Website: walmart
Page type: newsletter-management
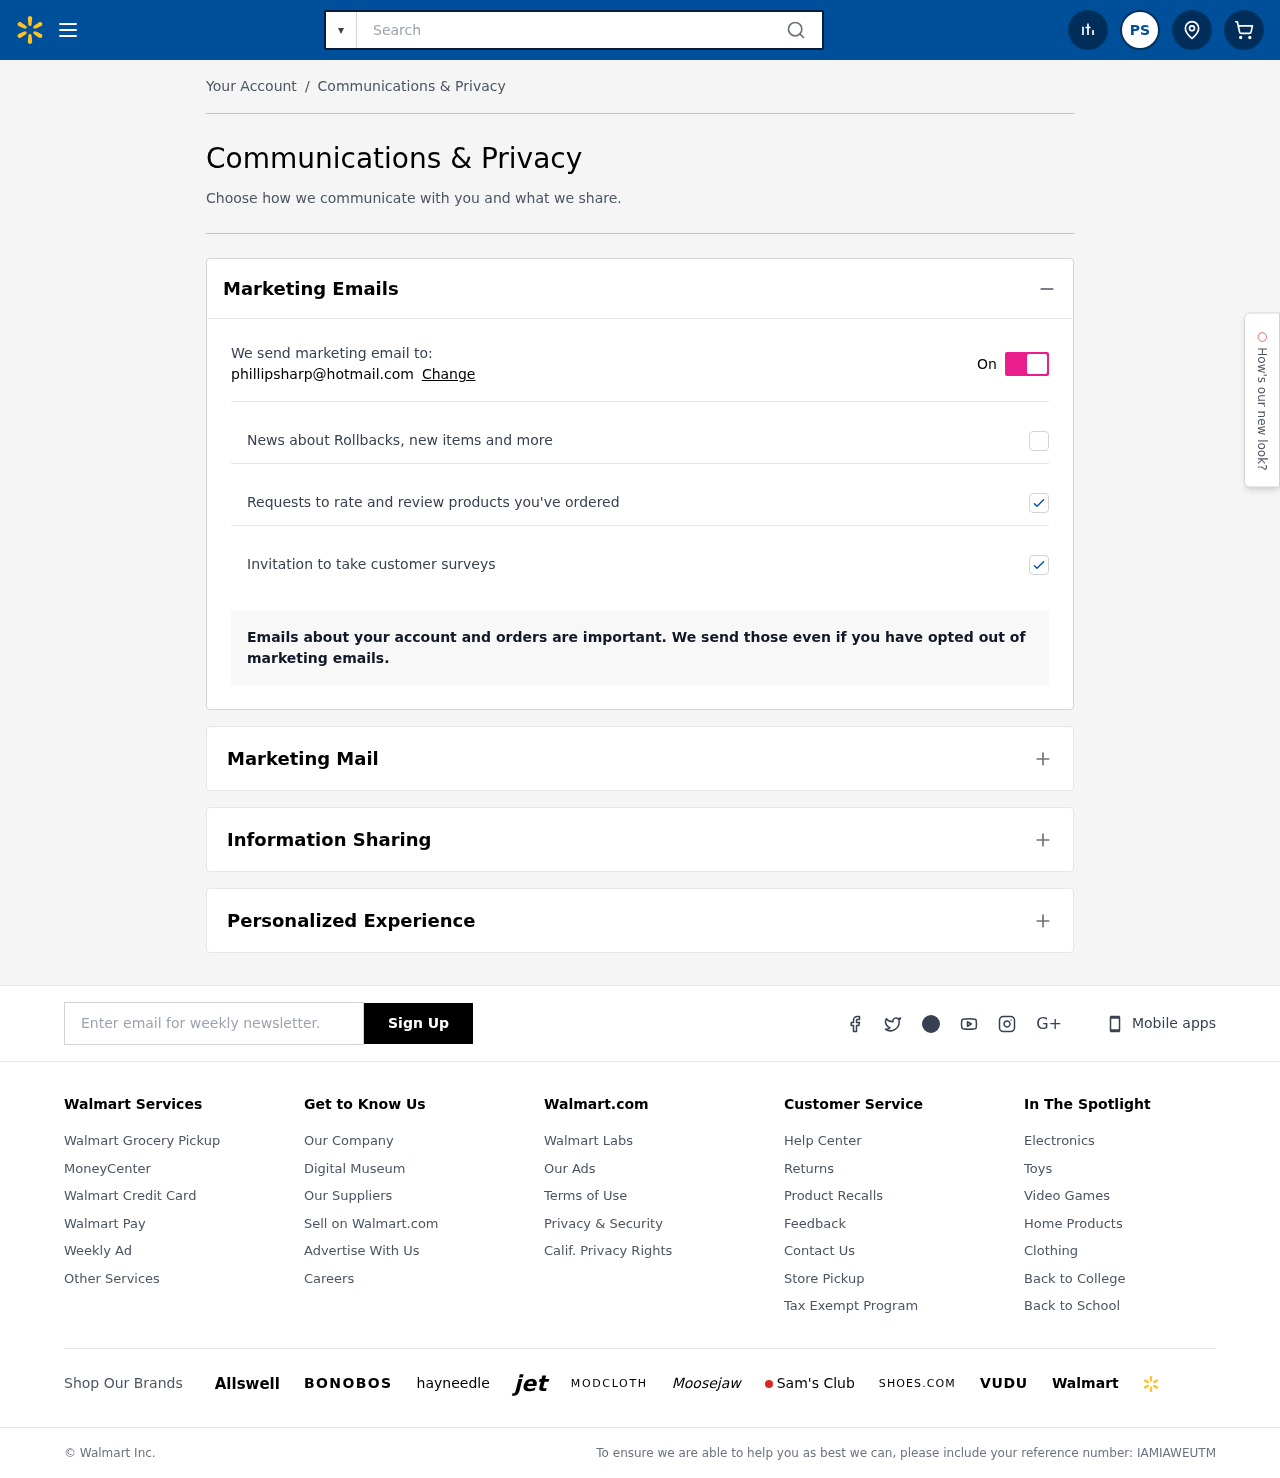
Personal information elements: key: PII_EMAIL
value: phillipsharp@hotmail.com
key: PII_INITIALS
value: PS
Search elements: key: HEADER_SEARCH
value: Search